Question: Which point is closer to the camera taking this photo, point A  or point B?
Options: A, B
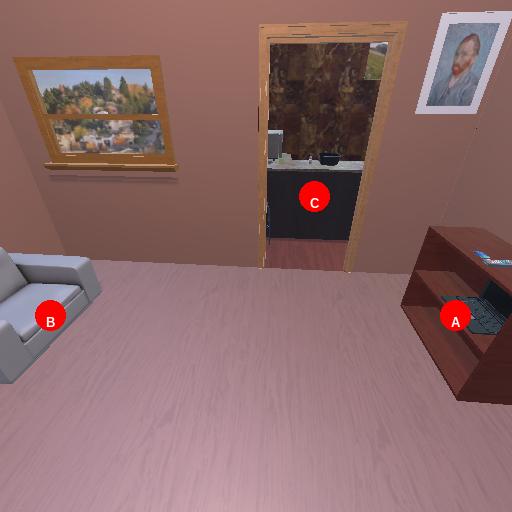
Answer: A